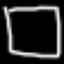
Label: square